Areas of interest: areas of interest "Educational"
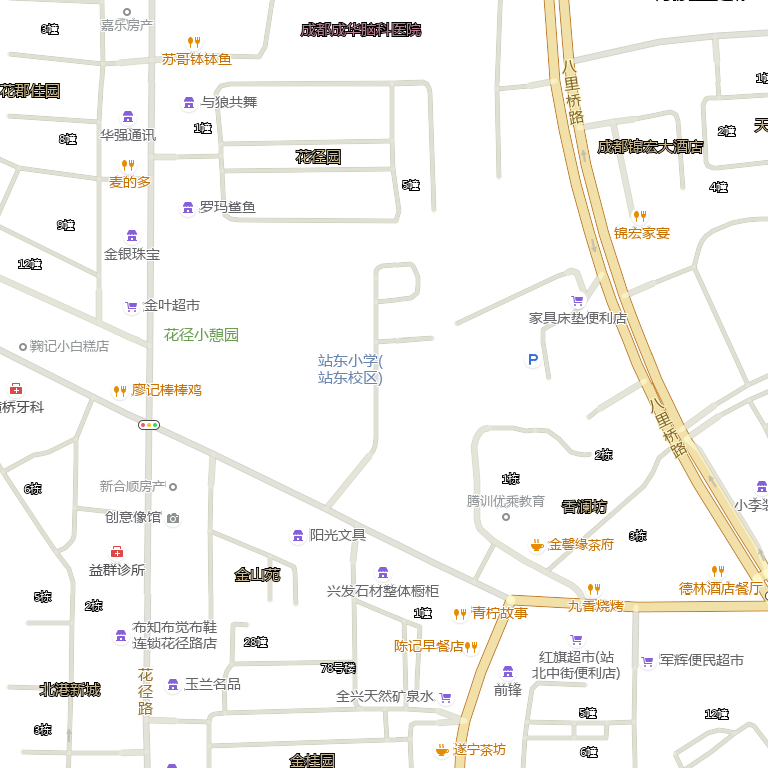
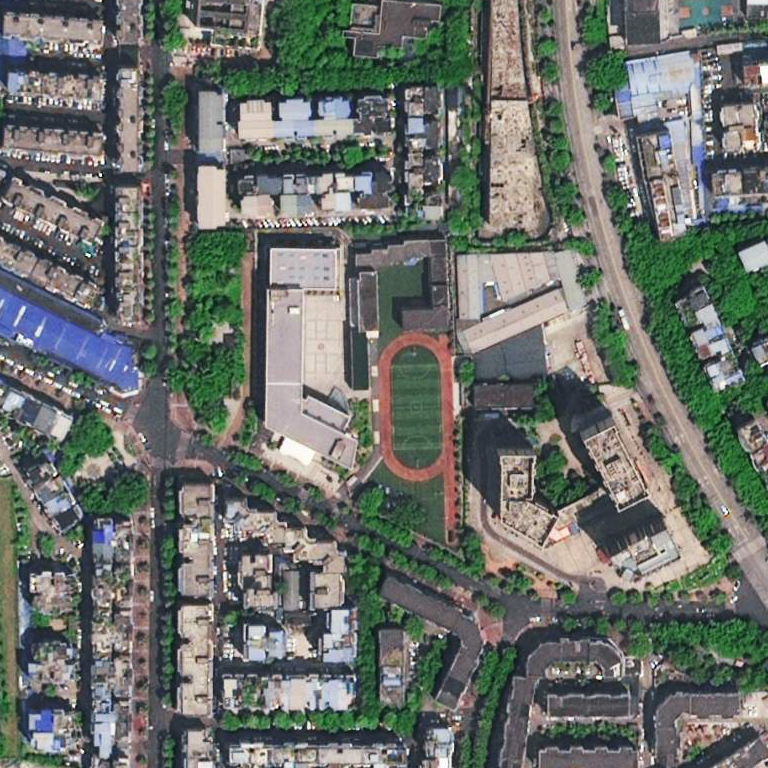